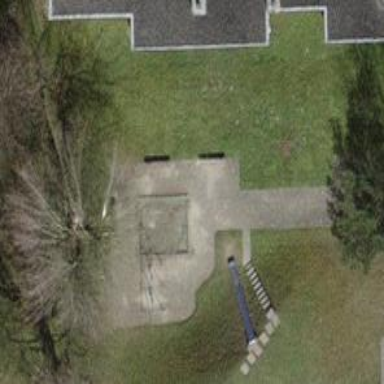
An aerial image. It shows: Playground area for leisure land.